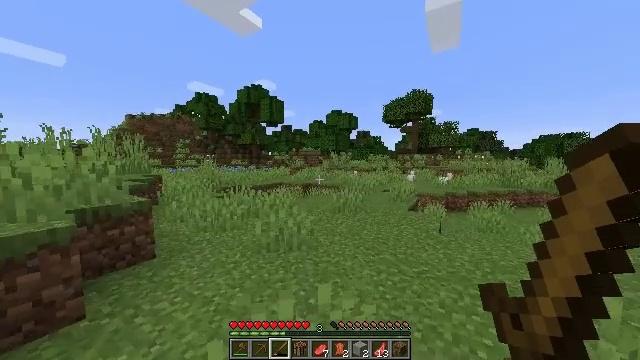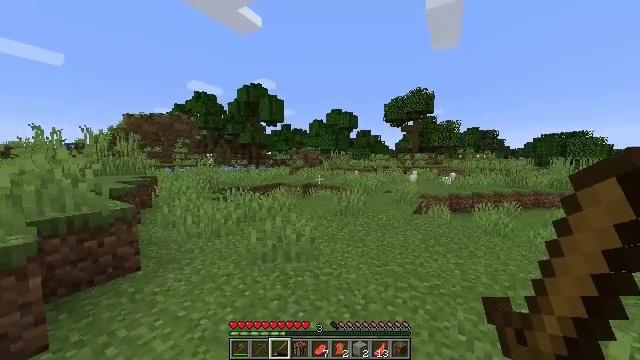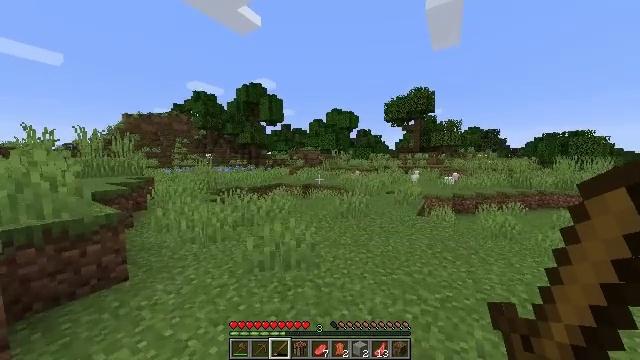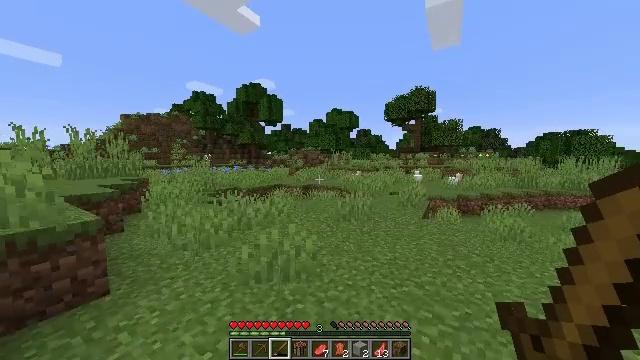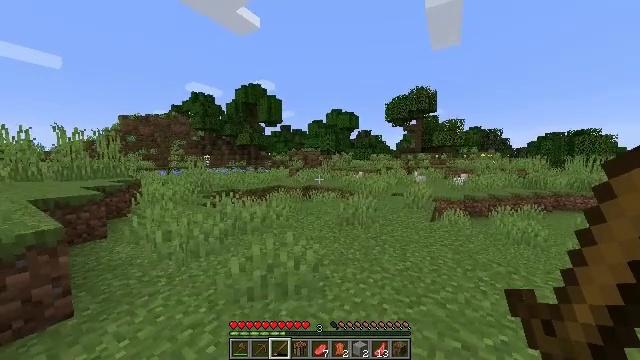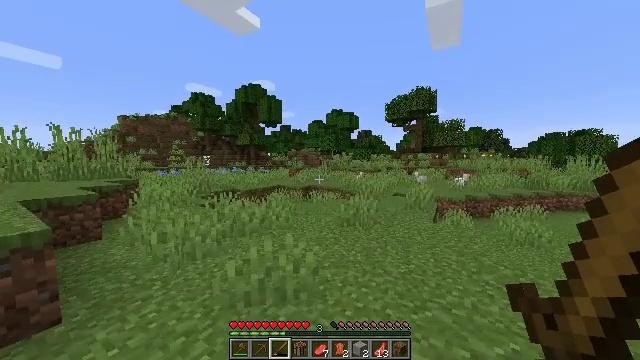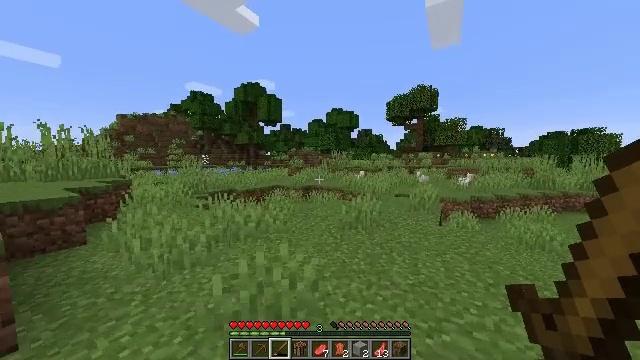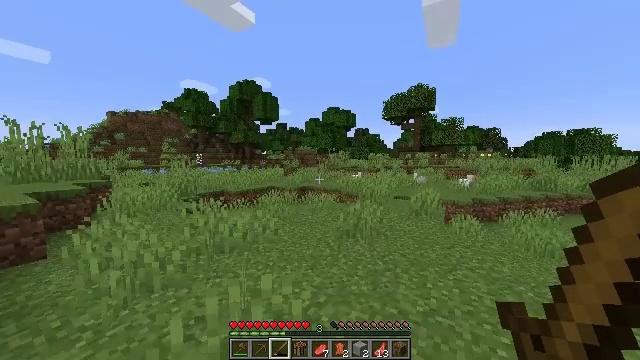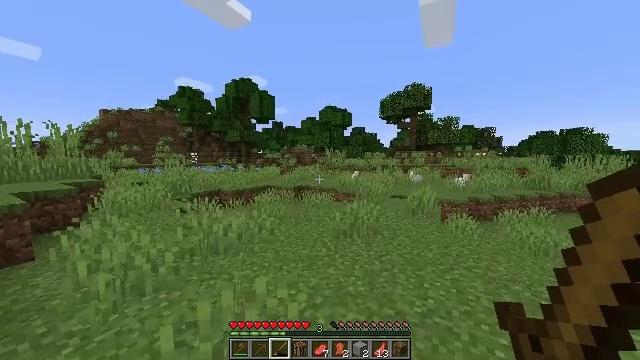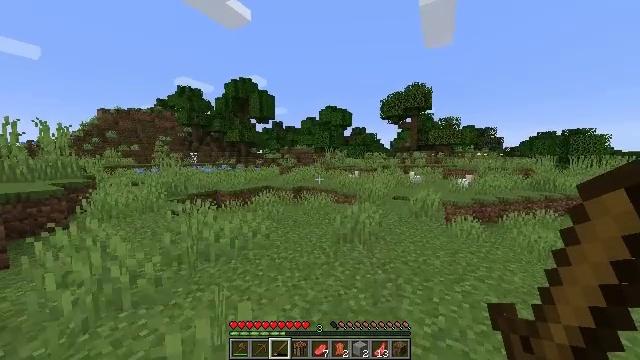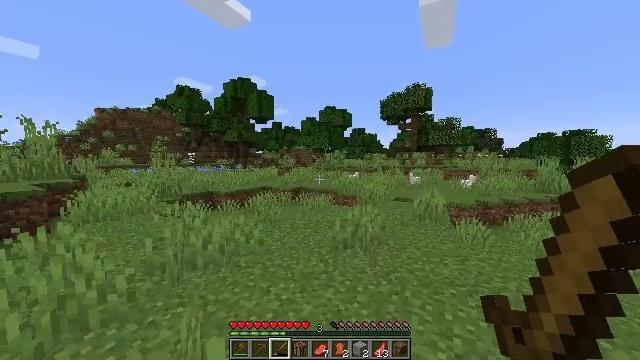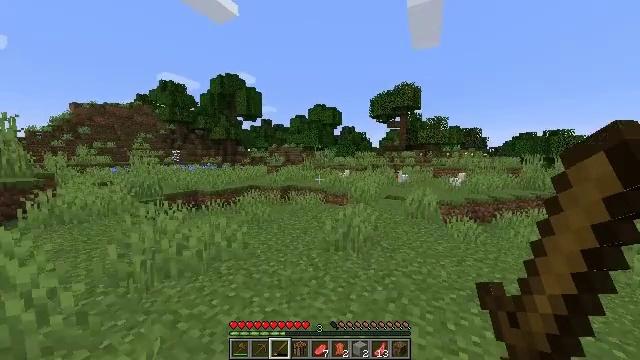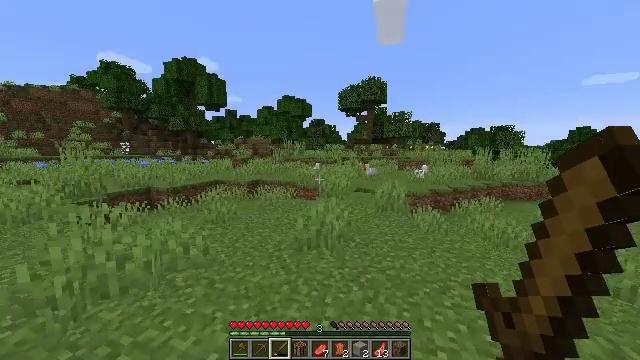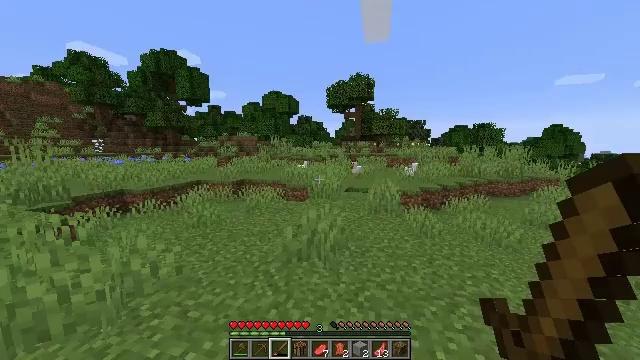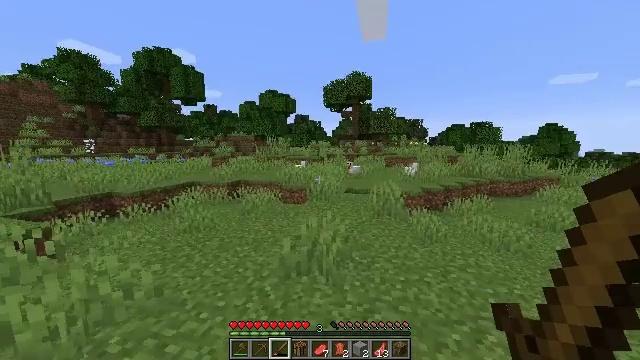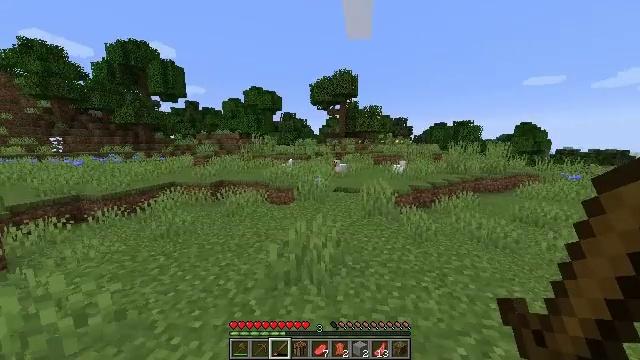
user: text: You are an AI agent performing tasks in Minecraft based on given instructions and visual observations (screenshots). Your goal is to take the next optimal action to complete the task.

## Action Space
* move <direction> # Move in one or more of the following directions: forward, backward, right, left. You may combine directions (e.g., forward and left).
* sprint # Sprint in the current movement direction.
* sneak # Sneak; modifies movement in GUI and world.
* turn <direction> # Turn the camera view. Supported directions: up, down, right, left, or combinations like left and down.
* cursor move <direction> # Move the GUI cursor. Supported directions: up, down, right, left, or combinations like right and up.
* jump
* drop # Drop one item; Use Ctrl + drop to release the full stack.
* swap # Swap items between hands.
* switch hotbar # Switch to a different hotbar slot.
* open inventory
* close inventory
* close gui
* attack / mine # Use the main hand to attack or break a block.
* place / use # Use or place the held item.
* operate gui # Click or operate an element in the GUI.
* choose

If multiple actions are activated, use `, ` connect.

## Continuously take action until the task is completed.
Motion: motion action
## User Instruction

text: Kill mobs.
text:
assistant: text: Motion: move forward
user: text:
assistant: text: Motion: move forward
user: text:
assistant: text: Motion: move forward
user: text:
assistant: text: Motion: move forward
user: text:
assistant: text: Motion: move forward
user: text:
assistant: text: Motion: move forward
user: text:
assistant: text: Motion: move forward
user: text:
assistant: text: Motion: move forward
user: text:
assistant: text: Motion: move forward
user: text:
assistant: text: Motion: move forward
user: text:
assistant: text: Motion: move forward, turn right
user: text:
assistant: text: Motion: move forward, turn right and down
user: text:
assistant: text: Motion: move forward, turn right
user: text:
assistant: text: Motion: move forward
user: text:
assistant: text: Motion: move forward, turn right
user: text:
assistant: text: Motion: move forward, turn right
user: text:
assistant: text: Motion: move forward, turn right
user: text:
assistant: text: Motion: move forward
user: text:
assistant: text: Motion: move forward
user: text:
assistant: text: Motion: move forward
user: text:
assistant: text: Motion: move forward
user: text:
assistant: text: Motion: move forward
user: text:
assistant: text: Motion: move forward
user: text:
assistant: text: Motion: move forward
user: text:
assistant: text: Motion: move forward
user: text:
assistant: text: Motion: move forward
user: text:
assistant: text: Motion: move forward
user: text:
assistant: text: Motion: move forward
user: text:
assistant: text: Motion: move forward
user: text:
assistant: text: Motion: move forward, turn left and down